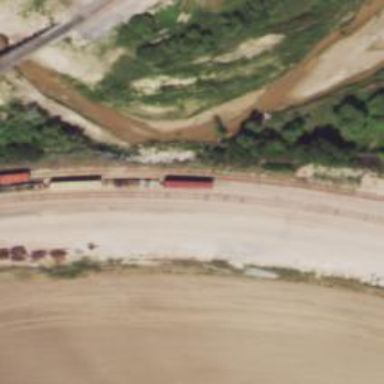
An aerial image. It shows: Railway siding with rails.